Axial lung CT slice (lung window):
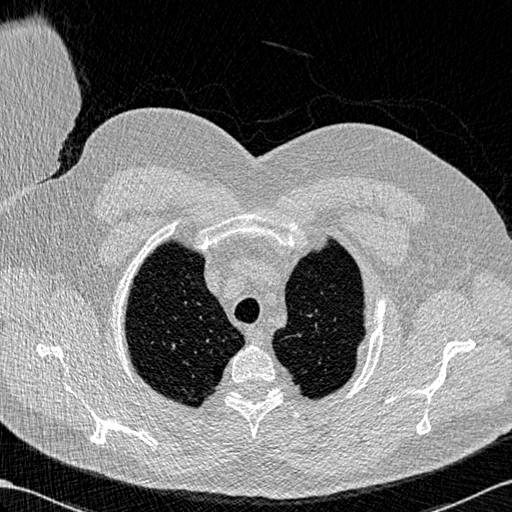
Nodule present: no